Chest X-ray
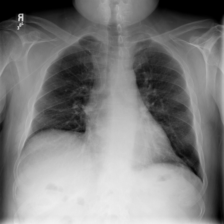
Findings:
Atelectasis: negative
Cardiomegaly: negative
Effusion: positive
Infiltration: negative
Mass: negative
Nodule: negative
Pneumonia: negative
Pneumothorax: negative
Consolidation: positive
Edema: negative
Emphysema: negative
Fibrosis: negative
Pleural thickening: negative
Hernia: negative